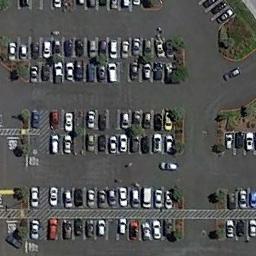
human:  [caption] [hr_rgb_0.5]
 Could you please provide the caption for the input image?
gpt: More than a half of the cars in the parking lot are black .

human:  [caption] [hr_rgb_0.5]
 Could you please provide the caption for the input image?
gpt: There are many different colored cars in the parking lot .

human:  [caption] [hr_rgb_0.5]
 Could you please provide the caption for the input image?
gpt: The parking lot has some cars arranged neatly in lines .

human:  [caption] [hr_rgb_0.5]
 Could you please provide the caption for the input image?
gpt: The parking lot is full of cars next to some trees .

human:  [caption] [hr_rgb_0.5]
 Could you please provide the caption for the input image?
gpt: There are many cars on the parking lot .